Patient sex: F
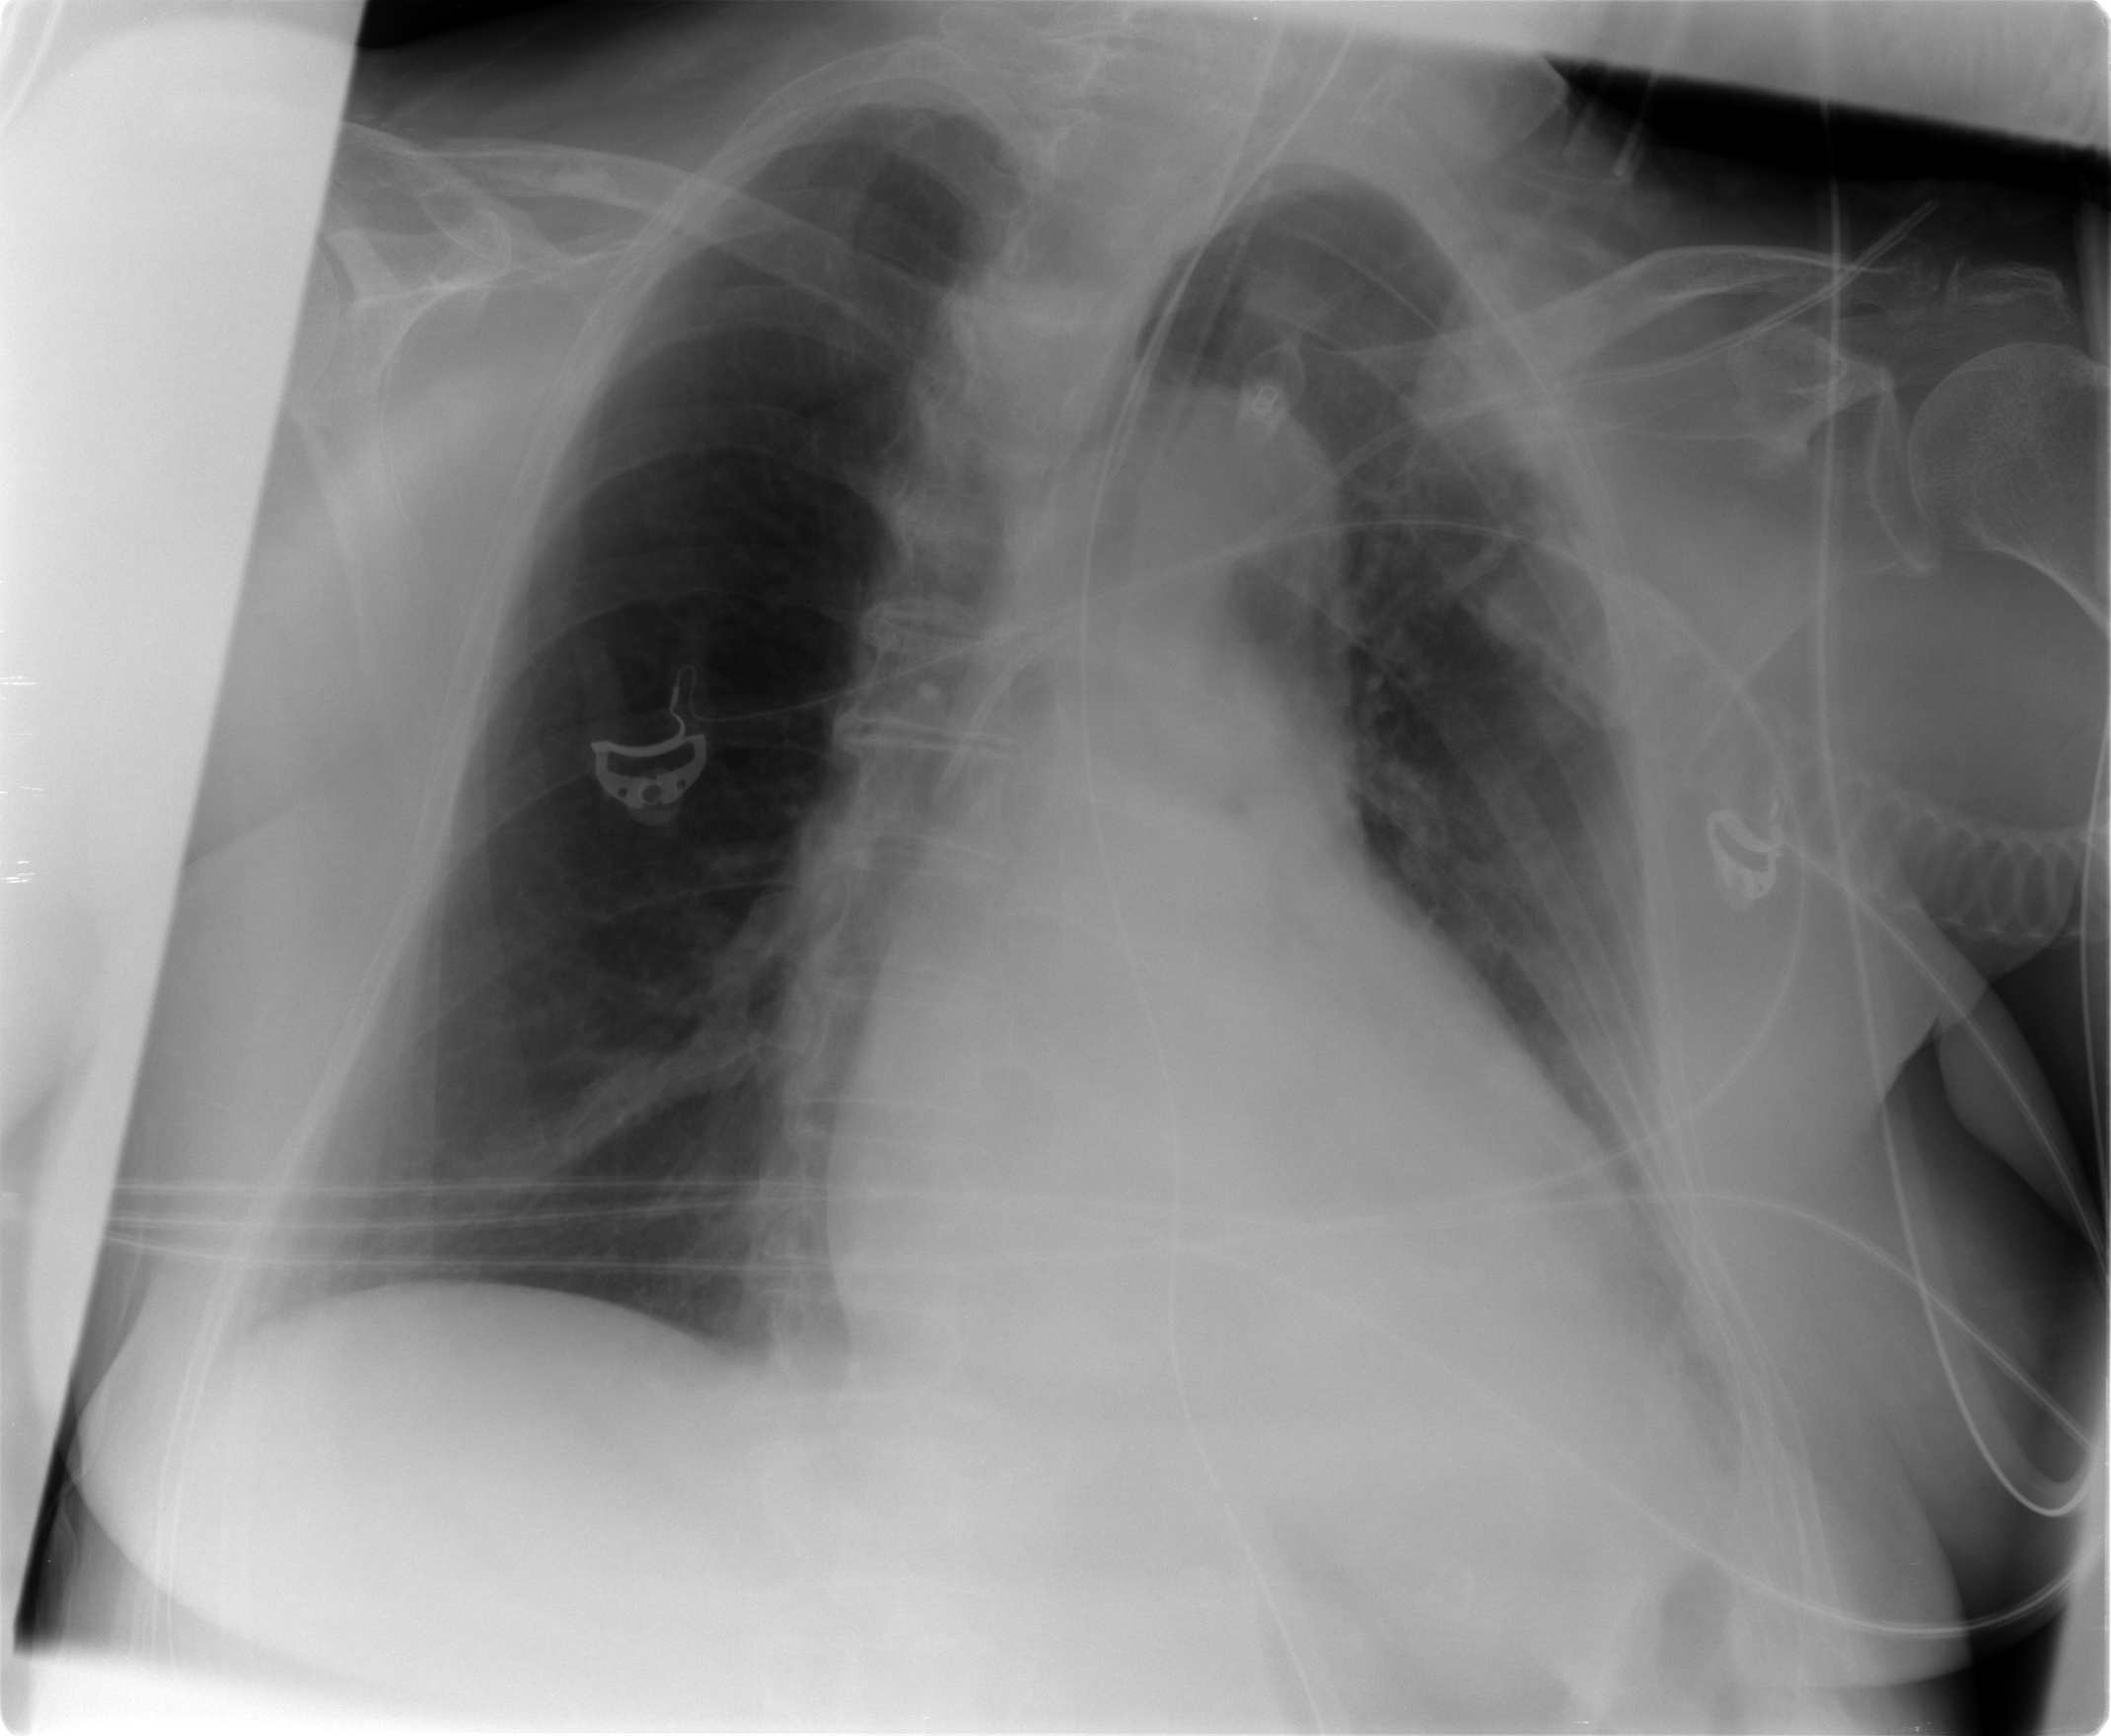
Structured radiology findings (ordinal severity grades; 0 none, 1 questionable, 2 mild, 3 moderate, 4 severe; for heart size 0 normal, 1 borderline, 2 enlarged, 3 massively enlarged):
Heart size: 2
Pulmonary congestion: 0
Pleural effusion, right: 0
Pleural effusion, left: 1
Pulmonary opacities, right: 0
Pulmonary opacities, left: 0
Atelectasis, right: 0
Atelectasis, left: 2